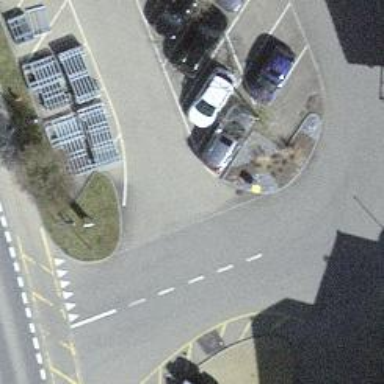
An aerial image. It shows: Parking aisle designated as service road.